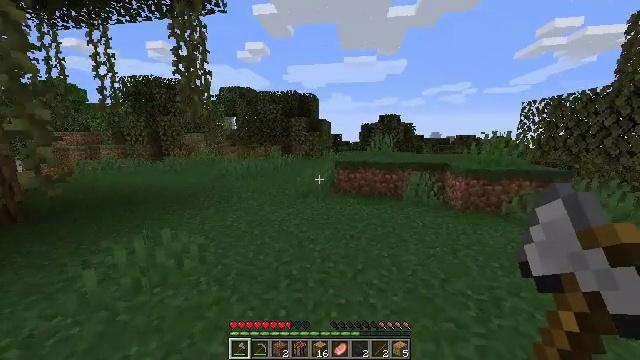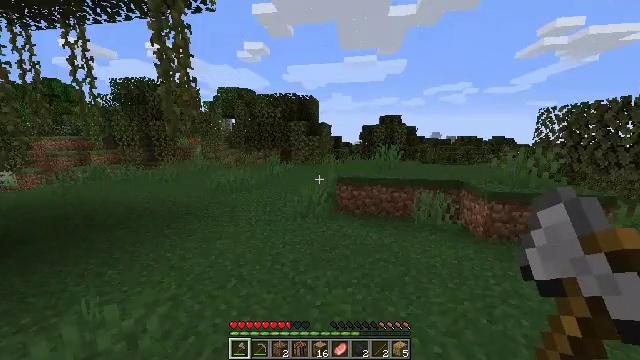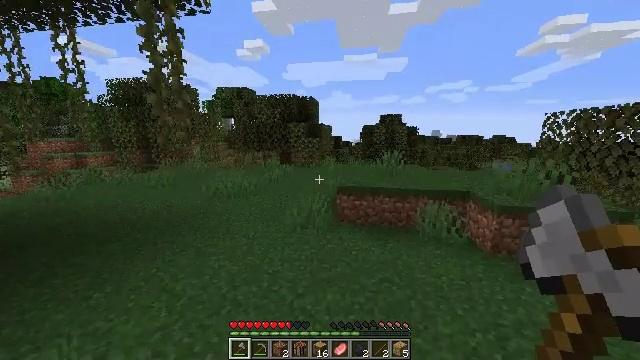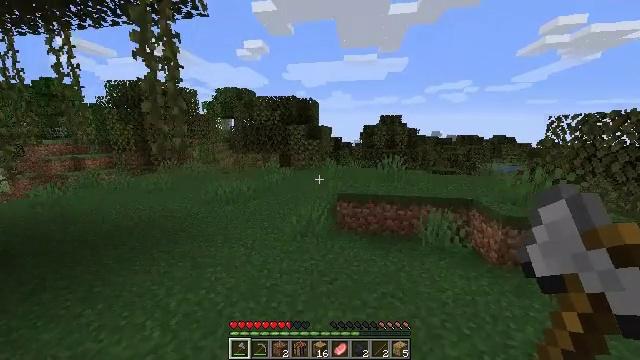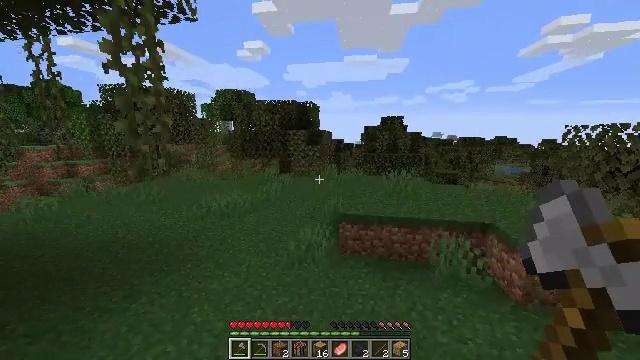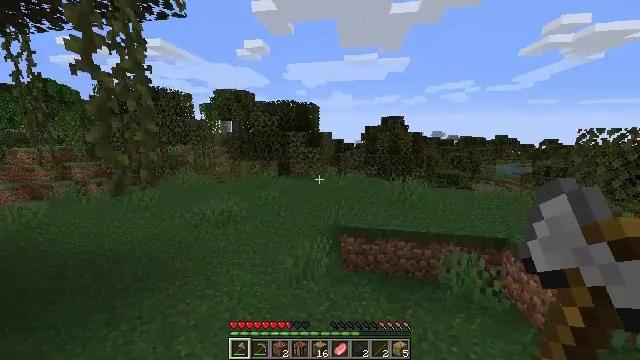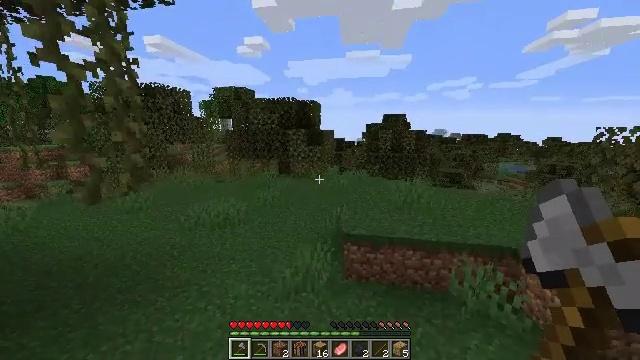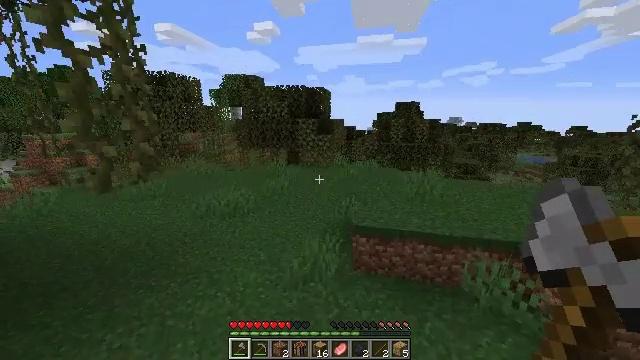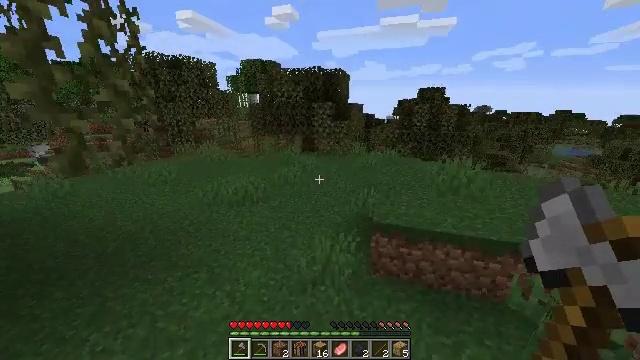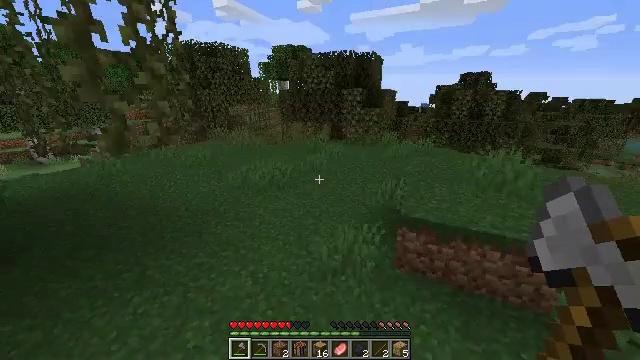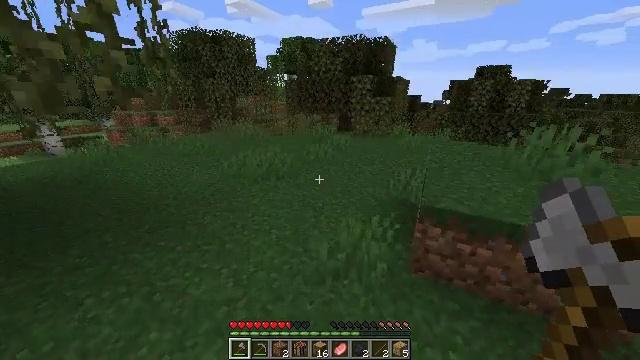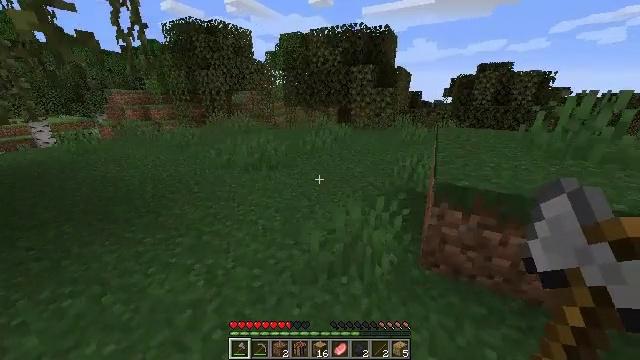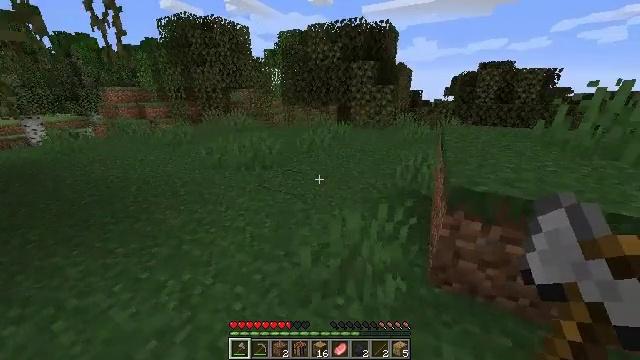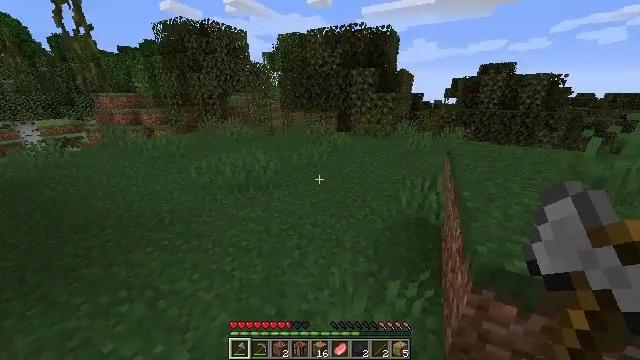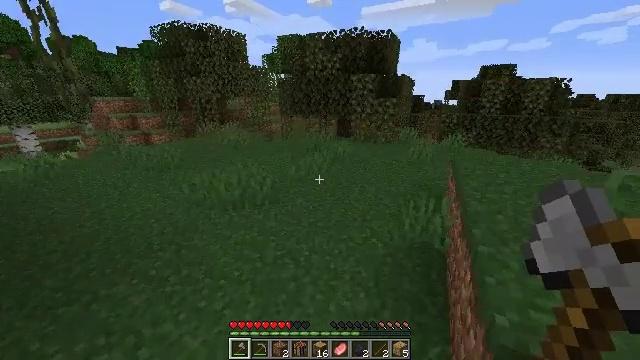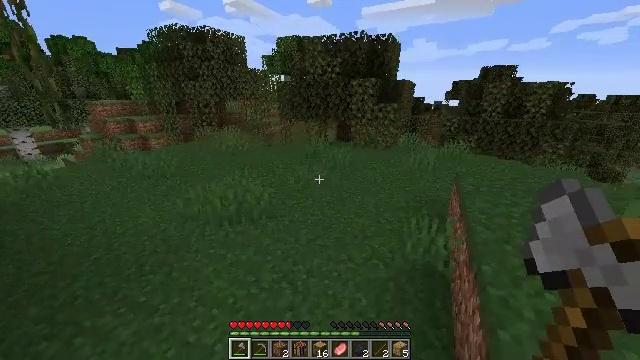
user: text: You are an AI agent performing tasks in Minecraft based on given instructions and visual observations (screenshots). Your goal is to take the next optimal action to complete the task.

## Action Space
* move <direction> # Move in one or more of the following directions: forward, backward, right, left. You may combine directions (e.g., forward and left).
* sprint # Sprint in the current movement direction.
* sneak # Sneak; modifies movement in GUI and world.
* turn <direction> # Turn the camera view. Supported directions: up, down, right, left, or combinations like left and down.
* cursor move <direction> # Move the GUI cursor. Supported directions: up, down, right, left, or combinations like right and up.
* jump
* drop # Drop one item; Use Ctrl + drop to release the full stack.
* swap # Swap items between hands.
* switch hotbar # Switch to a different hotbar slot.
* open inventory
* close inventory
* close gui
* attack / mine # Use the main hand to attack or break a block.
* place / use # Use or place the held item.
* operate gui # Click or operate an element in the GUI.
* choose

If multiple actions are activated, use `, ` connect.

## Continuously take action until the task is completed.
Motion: motion action
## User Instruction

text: Harvest the lily pad from the surface of water.
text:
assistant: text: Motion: move forward, sprint, jump
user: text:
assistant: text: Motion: move forward, sprint, jump
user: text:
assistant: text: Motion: move forward, sprint, jump
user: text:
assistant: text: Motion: move forward, jump
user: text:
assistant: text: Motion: move forward, jump
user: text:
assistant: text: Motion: move forward
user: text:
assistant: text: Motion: move forward, turn left and down
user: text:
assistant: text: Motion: move forward, turn left and down
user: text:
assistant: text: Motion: move forward, turn left and down
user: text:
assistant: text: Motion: move forward, turn left
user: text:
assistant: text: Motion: move forward
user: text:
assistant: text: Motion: move forward, jump
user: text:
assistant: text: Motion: move forward, jump
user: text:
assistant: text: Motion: move forward, jump
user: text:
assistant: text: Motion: move forward, jump
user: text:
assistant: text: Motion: move forward, jump
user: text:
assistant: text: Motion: move forward, jump
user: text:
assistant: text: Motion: move forward, turn left and down, jump
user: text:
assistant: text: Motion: move forward, turn left and down, jump
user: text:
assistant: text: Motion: move forward, turn left, jump
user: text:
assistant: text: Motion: move forward, jump
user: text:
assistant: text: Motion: move forward, jump
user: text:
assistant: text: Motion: move forward, jump
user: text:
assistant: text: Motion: move forward, turn left, jump
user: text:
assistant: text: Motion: move forward, turn left, jump
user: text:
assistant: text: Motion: move forward, turn left, jump
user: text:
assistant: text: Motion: move forward, turn left, jump
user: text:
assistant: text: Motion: move forward, jump
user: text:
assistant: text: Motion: move forward, jump
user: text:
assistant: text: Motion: move forward, jump